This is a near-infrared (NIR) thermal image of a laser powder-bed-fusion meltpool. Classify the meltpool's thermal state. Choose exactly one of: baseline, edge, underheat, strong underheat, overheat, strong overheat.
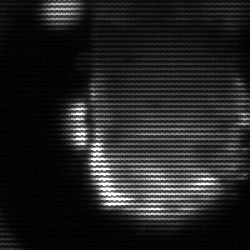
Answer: baseline